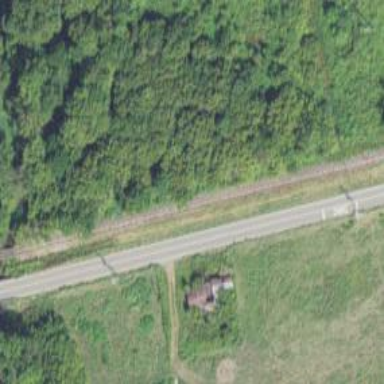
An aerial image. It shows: Preserved railway with rails.